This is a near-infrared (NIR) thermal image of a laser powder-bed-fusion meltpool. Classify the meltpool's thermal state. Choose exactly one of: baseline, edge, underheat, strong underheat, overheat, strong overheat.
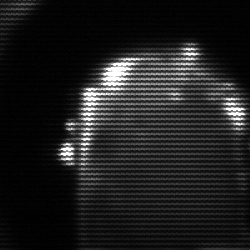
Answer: baseline